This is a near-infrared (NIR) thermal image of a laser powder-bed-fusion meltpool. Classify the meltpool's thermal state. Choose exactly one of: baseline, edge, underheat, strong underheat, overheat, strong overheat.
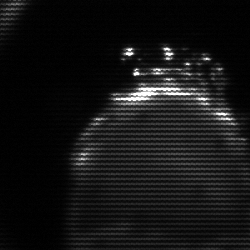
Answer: edge